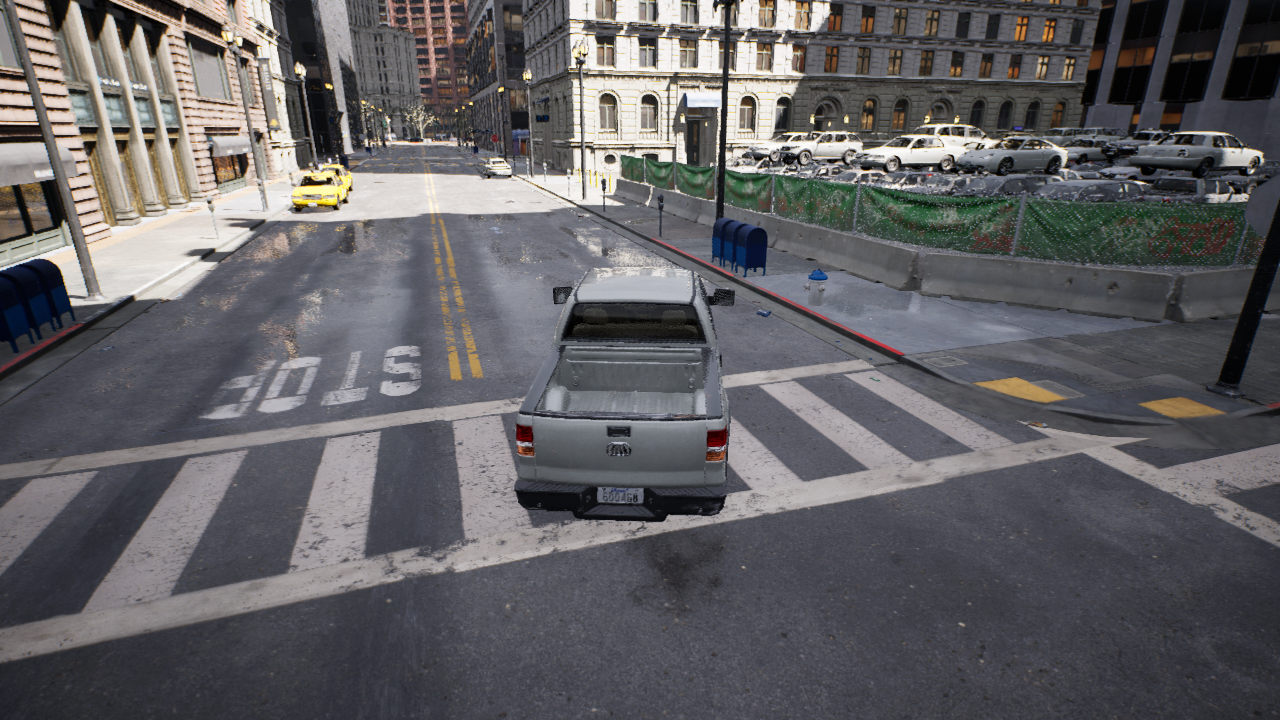
Venue: intersection
Lighting: clear day
Vehicle rig: pickup